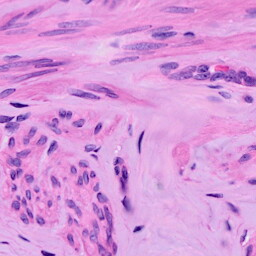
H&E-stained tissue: Ovarian